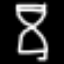
Label: hourglass